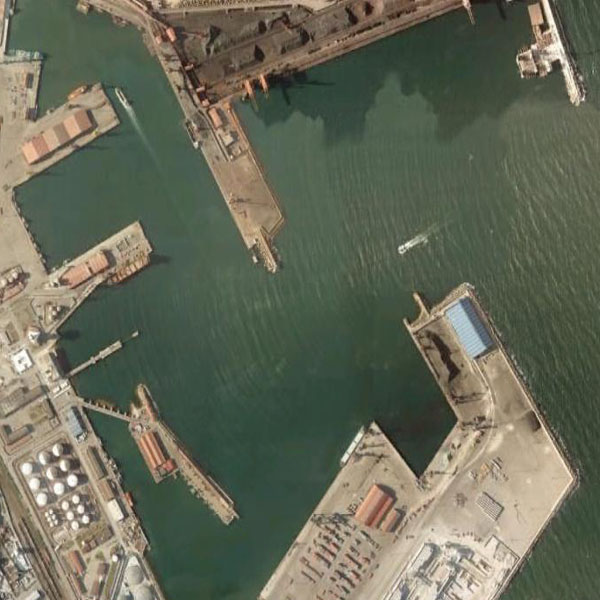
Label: Port